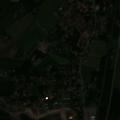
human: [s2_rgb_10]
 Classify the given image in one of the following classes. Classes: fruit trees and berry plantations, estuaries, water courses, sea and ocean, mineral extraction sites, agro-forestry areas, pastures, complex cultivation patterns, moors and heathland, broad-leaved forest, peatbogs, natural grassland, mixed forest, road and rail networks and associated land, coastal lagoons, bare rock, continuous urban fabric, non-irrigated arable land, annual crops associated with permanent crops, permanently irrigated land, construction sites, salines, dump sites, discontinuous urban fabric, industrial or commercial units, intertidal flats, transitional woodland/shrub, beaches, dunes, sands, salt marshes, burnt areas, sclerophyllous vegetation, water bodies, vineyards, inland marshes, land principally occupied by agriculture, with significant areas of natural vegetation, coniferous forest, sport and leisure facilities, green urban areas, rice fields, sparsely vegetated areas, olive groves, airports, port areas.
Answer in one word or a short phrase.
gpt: discontinuous urban fabric, green urban areas, non-irrigated arable land, land principally occupied by agriculture, with significant areas of natural vegetation, broad-leaved forest, coniferous forest